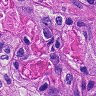
Metastatic tissue present: yes